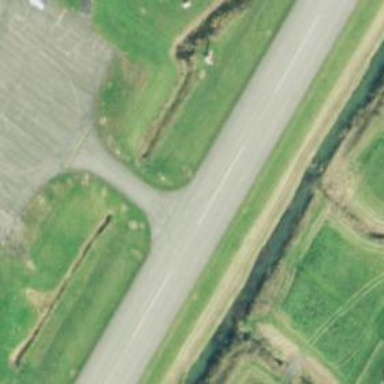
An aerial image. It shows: Runway surface made of asphalt at airport.